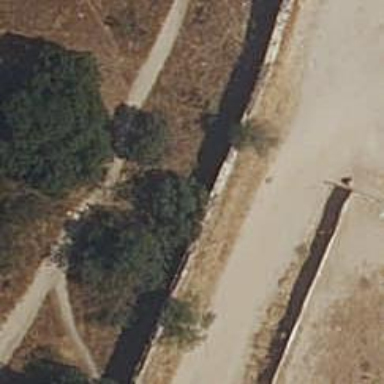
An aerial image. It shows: Wall barrier.